Question:
So, this is the result of trying to rotate a triangle without using a matrix transformation, my assignment requires a float to be passed to the vertex shader and then for the transformation mathematics to occur within the shader.
I rotate the vertices using
'''
uPosition.x = (cos(fRotation)*uPosition.x)-(sin(fRotation)*uPosition.y);
uPosition.y = (cos(fRotation)*uPosition.y)+(sin(fRotation)*uPosition.x);
'''
From what I've seen everywhere that does the same mathematics that a matrix would perform and I do not want to perform it using a matrix.
Full code below
Webgl code:
'''
var gl;
var points;
var colours;
var fRotation;
var program;
window.onload = function init()
{
canvas = document.getElementById( "gl-canvas" );
gl = WebGLUtils.setupWebGL( canvas );
if ( !gl ) { alert( "WebGL isn't available" ); }
fRotation = 1;
//
// Initialize our data for the Triangle
//
// First, initialize the corners of our triangle with three points.
points = [
vec2( 0, 0.6 ),
vec2( -0.5, -0.3 ),
vec2( 0.5, -0.3 )
];
//Next, initialize the colours for each corner in Red,Green,Blue
colours = [
vec3( 1, 0,0 ),
vec3( 0, 1,0 ),
vec3( 0, 0,1 )
];
//
// Configure WebGL
//
gl.viewport( 0, 0, canvas.width, canvas.height );
gl.clearColor( 0.0, 0.0, 0.0, 1.0 );
// Load shaders and initialize attribute buffers
program = initShaders( gl, vBasicShaderCode,
fBasicShaderCode );
gl.useProgram( program );
// Load the positional data into the GPU
var posBufferId = gl.createBuffer();
gl.bindBuffer( gl.ARRAY_BUFFER, posBufferId );
gl.bufferData( gl.ARRAY_BUFFER, flatten(points), gl.STATIC_DRAW );
// Associate out shader variables with our data buffer
var vPos = gl.getAttribLocation( program, "aPosition" );
gl.vertexAttribPointer( vPos, 2, gl.FLOAT, false, 0, 0 );
gl.enableVertexAttribArray( vPos );
// Load the colour data into the GPU
var colBufferId = gl.createBuffer();
gl.bindBuffer( gl.ARRAY_BUFFER, colBufferId );
gl.bufferData( gl.ARRAY_BUFFER, flatten(colours), gl.STATIC_DRAW );
// Associate out shader variables with our data buffer
var vCol = gl.getAttribLocation( program, "aColour" );
gl.vertexAttribPointer( vCol, 3, gl.FLOAT, false, 0, 0 );
gl.enableVertexAttribArray( vCol );
render();
};
function render()
{
gl.uniform1f(gl.getUniformLocation(program, "fRotation"), fRotation );
gl.clear( gl.COLOR_BUFFER_BIT );
gl.drawArrays( gl.TRIANGLES, 0, 3 ); //Draw a single triangle (3 points)
fRotation += 0.1;
}
'''
Vertex shader
'''
var vBasicShaderCode ='
attribute vec2 aPosition;
attribute vec3 aColour;
uniform float fRotation;
varying vec3 vColour;
void
main()
{
vColour=aColour;
vec2 uPosition = vec2(0.0,0.0);
//translate
uPosition.x = aPosition.x;
uPosition.y = aPosition.y;
uPosition.x = (cos(fRotation)*uPosition.x)-(sin(fRotation)*uPosition.y);
uPosition.y = (cos(fRotation)*uPosition.y)+(sin(fRotation)*uPosition.x);
gl_Position = vec4(uPosition.x,uPosition.y,0.0,1.0);
}';
'''
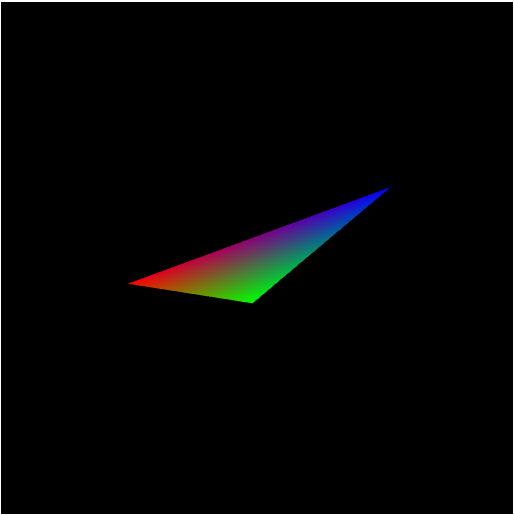
Answer: You are changing the variable 'uPosition.x' in your shader code, before you use it for calculating 'uPosition.y'.
'''
uPosition.x = (cos(fRotation)*uPosition.x)-(sin(fRotation)*uPosition.y);
uPosition.y = (cos(fRotation)*uPosition.y)+(sin(fRotation)*uPosition.x);
'''
Use the attribute 'aPosition' for calculating 'uPosition' instead:
'''
uPosition.x = (cos(fRotation)*aPosition.x)-(sin(fRotation)*aPosition.y);
uPosition.y = (cos(fRotation)*aPosition.y)+(sin(fRotation)*aPosition.x);
'''